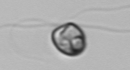
Label: flagellate_morphotype1